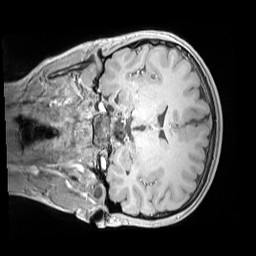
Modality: MP2RAGE
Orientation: coronal
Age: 10
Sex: male
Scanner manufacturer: siemens
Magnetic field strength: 3 T
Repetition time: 4 s
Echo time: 0.00303 s